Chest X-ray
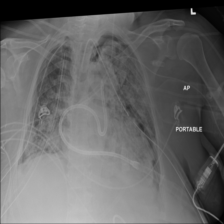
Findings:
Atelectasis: negative
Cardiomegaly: negative
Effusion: negative
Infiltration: negative
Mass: negative
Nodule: negative
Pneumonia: negative
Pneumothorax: positive
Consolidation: negative
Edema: negative
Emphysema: negative
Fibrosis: negative
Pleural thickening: negative
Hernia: negative